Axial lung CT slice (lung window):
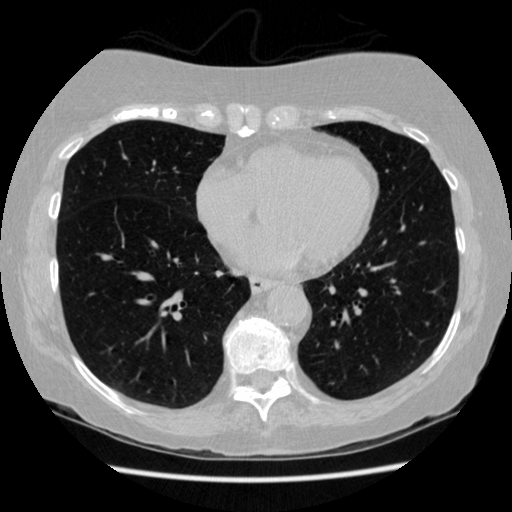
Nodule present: no